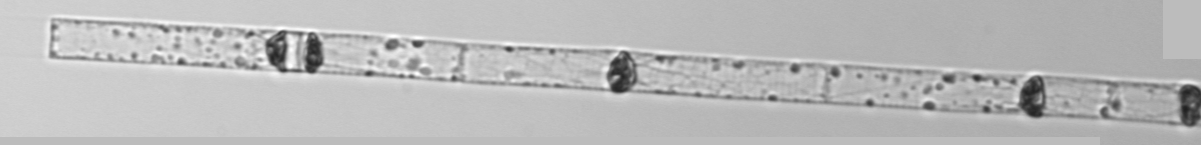
Label: Dactyliosolen_blavyanus